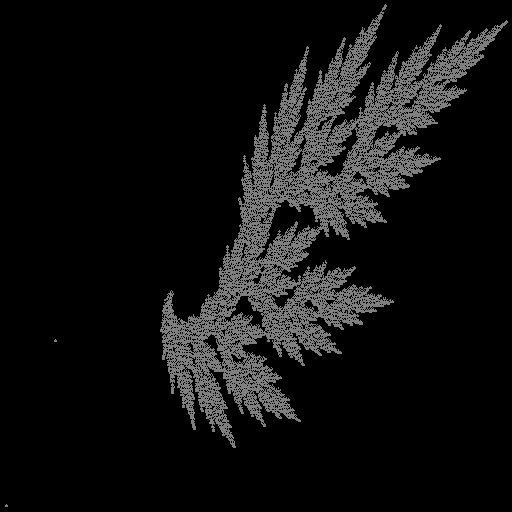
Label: cedarleaf